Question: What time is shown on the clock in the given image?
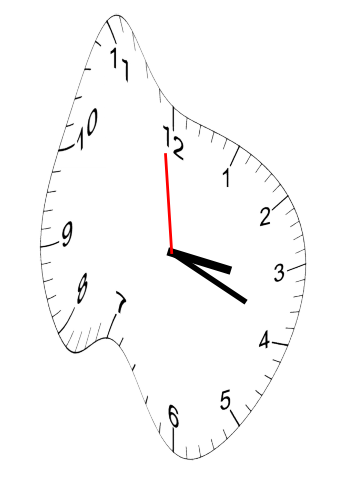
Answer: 03:18:59